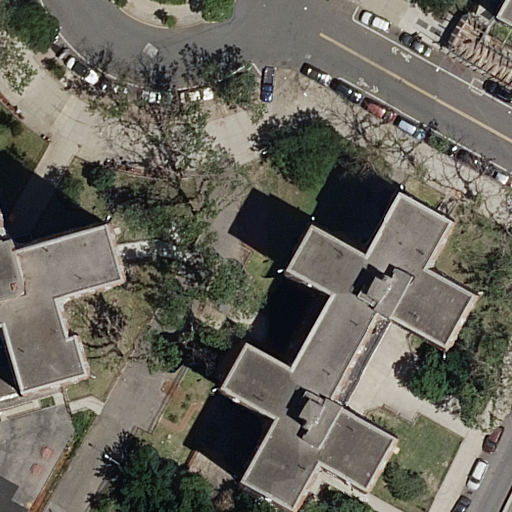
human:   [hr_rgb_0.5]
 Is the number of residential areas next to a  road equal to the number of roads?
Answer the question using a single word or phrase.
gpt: no

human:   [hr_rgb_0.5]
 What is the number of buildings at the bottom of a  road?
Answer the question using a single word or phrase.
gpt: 3

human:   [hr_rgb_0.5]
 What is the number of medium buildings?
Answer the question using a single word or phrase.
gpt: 1

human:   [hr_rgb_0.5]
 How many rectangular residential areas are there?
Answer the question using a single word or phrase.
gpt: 1

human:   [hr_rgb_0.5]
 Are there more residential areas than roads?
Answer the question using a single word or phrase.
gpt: no

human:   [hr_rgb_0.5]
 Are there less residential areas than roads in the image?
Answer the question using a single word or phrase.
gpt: yes

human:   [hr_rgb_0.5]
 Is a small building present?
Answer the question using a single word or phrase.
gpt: yes

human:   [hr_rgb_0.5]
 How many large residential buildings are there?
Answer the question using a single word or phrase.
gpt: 1

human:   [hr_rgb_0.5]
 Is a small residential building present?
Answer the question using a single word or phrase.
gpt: yes

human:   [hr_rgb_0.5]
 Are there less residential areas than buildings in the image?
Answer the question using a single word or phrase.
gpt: yes

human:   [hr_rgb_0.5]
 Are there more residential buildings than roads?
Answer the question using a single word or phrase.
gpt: no

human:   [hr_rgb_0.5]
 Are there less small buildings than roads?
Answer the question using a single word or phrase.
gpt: yes

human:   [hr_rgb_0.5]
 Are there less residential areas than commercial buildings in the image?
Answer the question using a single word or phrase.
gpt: no

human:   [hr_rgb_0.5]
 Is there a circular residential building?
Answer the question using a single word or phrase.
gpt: no

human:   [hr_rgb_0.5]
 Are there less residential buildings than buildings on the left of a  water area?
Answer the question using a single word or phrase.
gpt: no

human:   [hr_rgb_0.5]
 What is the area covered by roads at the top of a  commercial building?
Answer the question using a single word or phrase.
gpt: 0m2

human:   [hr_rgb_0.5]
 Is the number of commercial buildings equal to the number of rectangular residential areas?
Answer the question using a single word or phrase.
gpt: no

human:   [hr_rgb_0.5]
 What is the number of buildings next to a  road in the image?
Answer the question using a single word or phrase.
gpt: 4

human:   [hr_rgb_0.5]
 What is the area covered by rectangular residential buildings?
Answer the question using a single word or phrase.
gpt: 44m2

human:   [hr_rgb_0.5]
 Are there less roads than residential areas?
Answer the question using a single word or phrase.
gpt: no

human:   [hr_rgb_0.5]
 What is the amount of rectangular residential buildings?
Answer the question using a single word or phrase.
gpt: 1

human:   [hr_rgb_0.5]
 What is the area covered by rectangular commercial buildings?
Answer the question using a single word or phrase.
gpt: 0m2

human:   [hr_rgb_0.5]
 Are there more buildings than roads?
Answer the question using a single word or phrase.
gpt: no

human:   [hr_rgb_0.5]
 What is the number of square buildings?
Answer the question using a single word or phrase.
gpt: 0

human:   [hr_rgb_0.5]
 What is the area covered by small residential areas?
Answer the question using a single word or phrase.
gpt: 0m2

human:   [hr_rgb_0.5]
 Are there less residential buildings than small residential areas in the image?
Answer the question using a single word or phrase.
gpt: no

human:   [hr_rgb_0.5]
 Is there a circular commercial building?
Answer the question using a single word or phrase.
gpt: no

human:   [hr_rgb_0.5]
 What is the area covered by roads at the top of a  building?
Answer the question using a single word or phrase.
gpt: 0m2

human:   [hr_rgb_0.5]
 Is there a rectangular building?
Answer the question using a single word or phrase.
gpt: yes

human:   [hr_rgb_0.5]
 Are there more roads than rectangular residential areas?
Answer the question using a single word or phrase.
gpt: yes

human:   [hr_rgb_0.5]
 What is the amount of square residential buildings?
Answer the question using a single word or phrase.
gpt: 0

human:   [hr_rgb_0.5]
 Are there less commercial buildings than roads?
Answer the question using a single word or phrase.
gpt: yes

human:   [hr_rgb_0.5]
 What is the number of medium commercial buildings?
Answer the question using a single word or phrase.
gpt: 0

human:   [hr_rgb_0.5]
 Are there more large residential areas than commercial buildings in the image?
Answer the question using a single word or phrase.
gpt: yes

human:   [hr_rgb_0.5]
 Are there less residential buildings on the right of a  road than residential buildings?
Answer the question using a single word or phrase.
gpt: yes

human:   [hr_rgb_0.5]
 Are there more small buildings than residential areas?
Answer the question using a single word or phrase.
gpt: yes